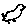
Label: bird